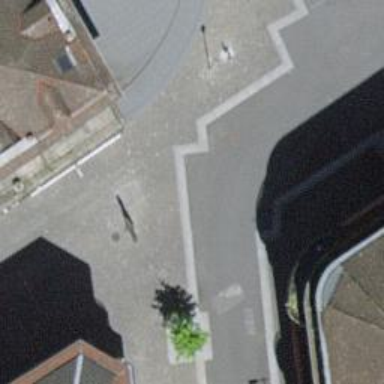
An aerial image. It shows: Asphalt road designated as living street.